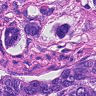
Metastatic tissue present: yes